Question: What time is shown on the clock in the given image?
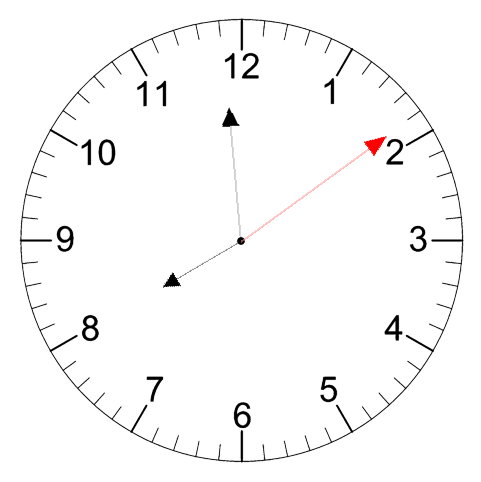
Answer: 07:59:09